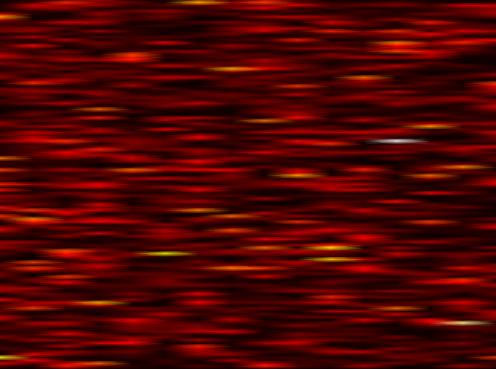
Label: OFDM